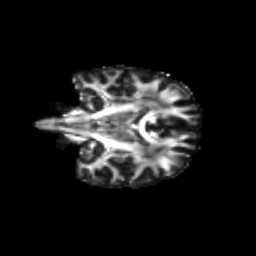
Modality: FA
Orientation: coronal
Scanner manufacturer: siemens
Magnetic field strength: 3 T
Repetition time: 9.2 s
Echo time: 0.084 s